Field crop: maize
Growth stage: 1
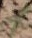
Species: atriplex